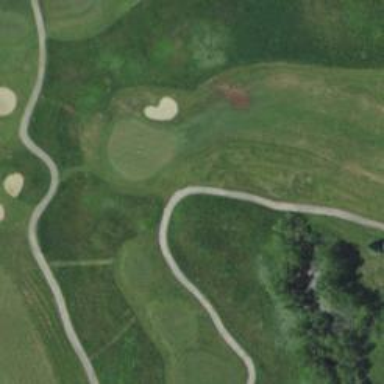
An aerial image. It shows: Golf hole.